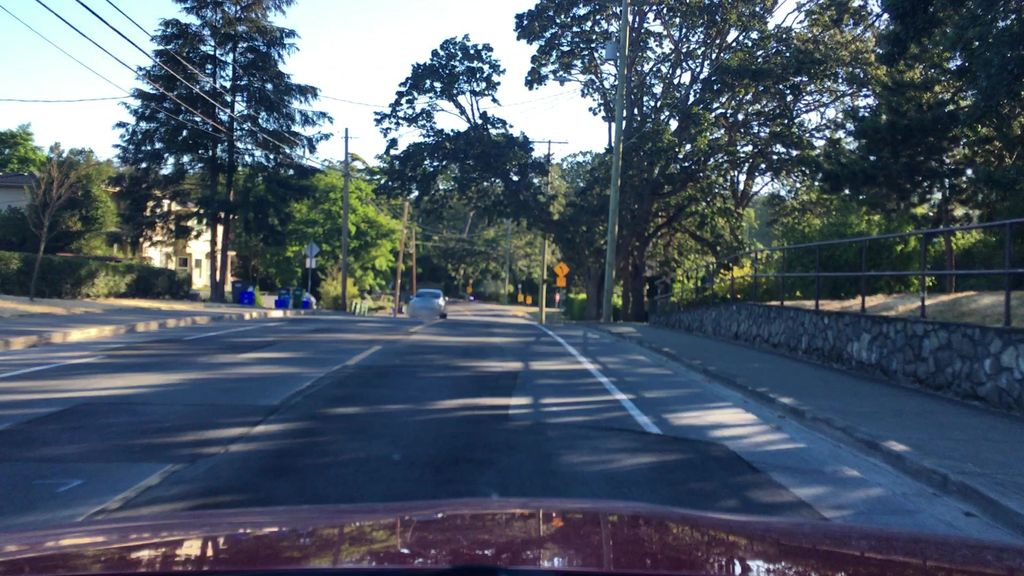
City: victoria